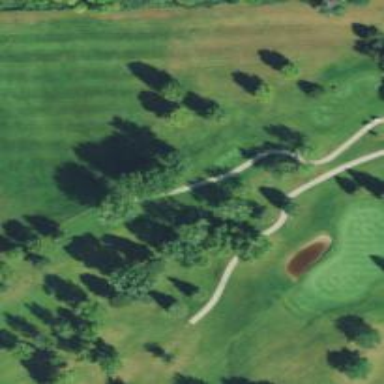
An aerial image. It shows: Path for both roads and golfers.